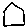
Label: house